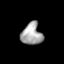
Tissue: prostate
Cell type: T cells
Senescence score: 0.2774
Nuclear area (px): 443
Mean DAPI intensity: 164.946